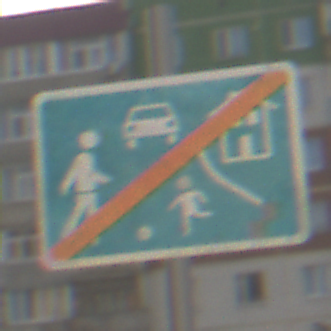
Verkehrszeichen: EndeVerkehrsberuhigterBereich
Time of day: MorningAfternoon
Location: Outdoor (Urban)
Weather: PartlyCloudy
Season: NotSpecified
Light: Natural